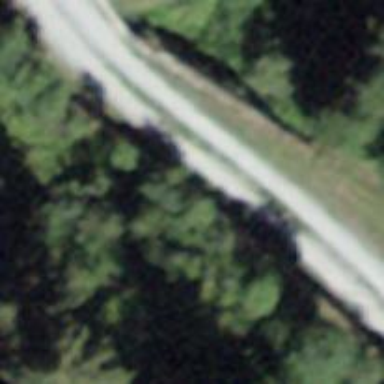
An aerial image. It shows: Track with grade2 tracktype.